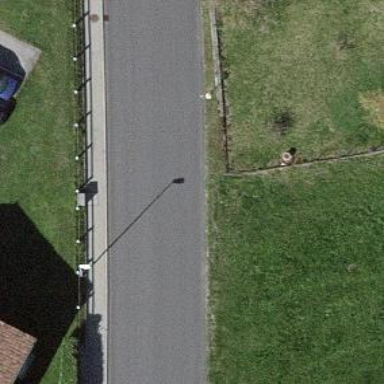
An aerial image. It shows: Secondary road with asphalt surface.